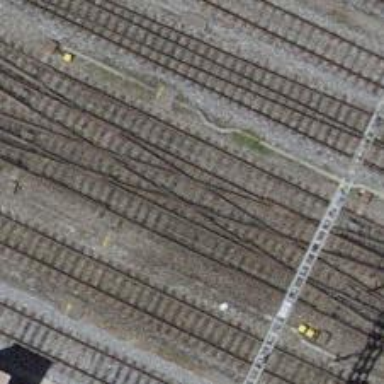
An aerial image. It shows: Single-track railway siding with electrified contact lines.